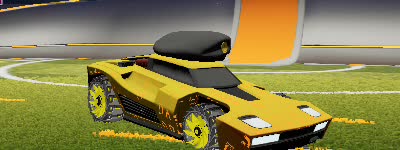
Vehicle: breakout